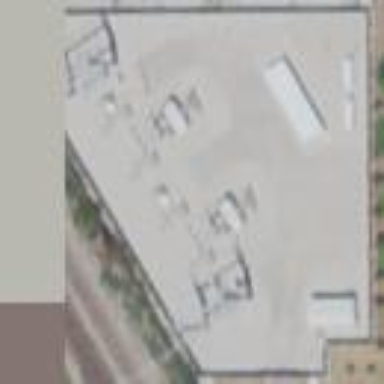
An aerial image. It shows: Transmission substation.